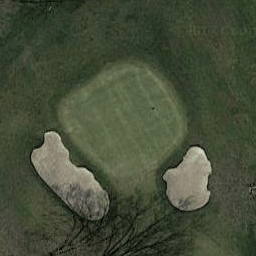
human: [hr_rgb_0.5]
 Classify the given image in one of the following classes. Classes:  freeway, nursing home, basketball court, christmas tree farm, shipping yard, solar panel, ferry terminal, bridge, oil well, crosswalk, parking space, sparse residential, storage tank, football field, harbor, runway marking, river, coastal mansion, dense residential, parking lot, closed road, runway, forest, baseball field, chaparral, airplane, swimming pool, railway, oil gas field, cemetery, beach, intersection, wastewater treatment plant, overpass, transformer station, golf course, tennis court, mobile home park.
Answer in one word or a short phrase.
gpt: golf course